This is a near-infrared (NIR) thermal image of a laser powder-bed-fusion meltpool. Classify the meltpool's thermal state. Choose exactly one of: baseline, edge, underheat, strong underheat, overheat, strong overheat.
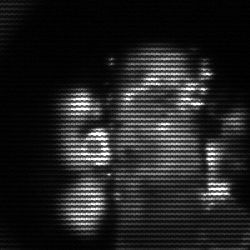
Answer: strong underheat